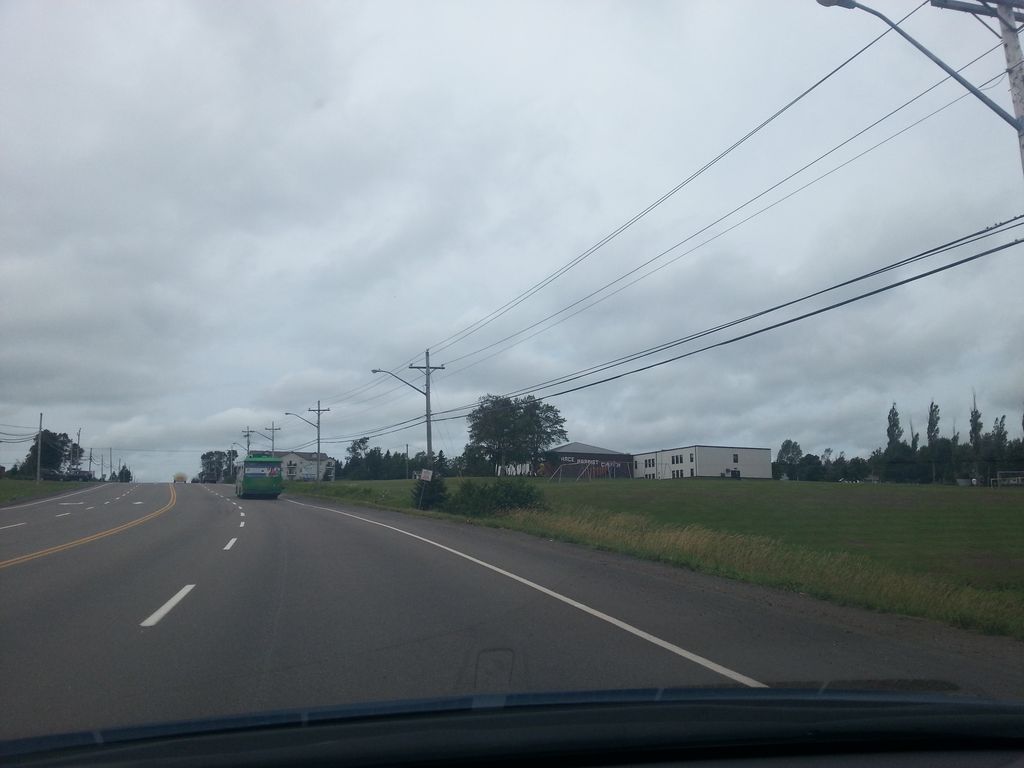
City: charlottetown